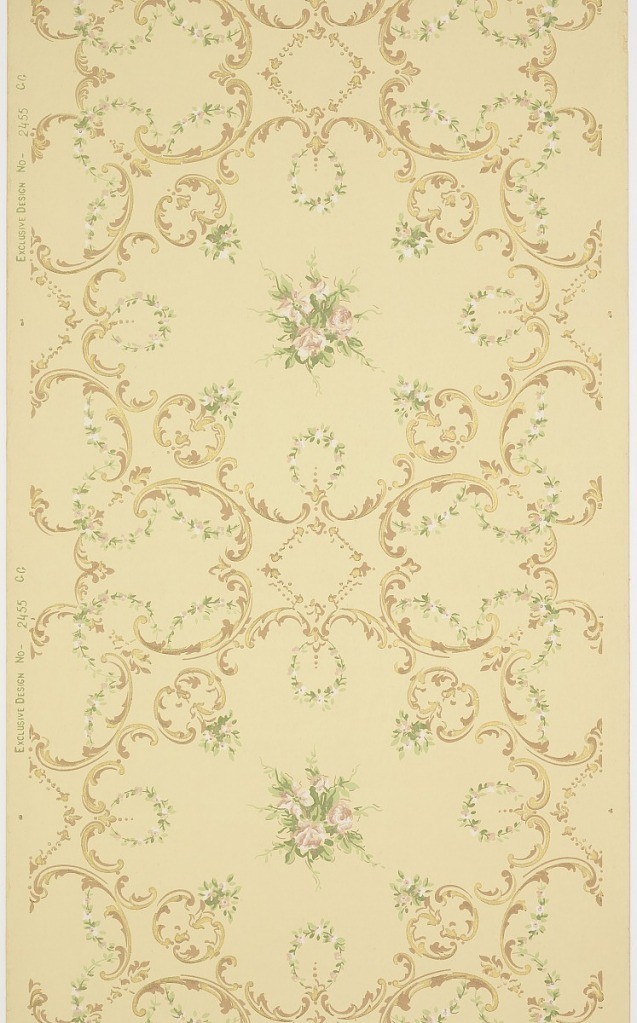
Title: Ceiling paper
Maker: S. A. Maxwell Company
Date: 1905–1915
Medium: Machine-printed paper, liquid mica
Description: Scrolling acanthus-like motif interlaced with floral springs. Motif surrounds a central floral bouquet of rose-like flowers and leaves. Gold, brown, pink, white, and shades of green on a pale yellow ground. Pattern number 2455.